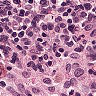
Metastatic tissue present: no